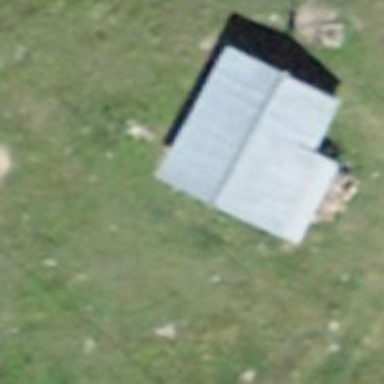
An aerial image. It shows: Hut.